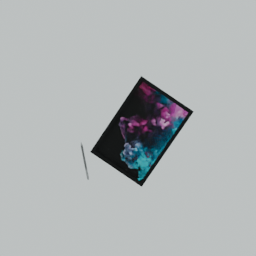
Label: electronics